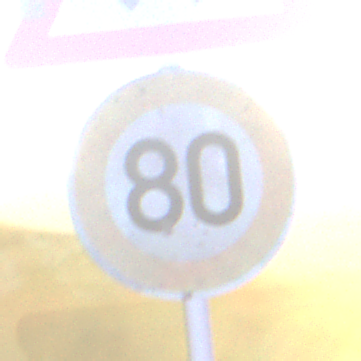
Verkehrszeichen: Geschwindigkeit80
Zusatzzeichen oben: KreuzungOderEinmuendung
Umgebung: Outdoor, Nature
Tageszeit: SunriseSunset
Wetter: Clear
Licht: Natural
Jahreszeit: NotSpecified
Kontrast: HighContrast